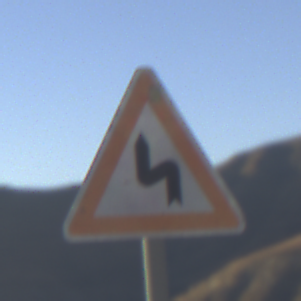
Verkehrszeichen: DoppelkurveZunaechstLinks
Umgebung: Outdoor, Nature
Tageszeit: SunriseSunset
Wetter: Clear
Licht: Natural
Jahreszeit: NotSpecified
Kontrast: HighContrast